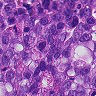
Metastatic tissue present: yes